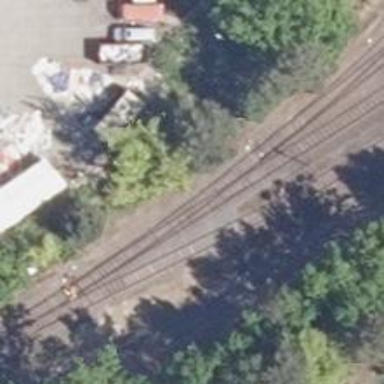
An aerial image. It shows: Railway switch.